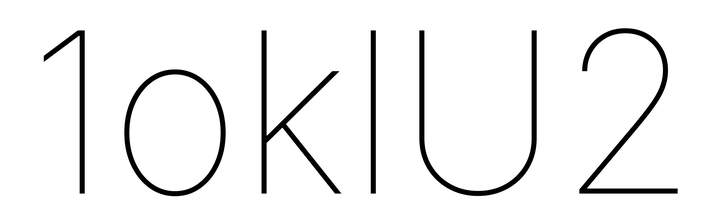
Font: Inter_Thin